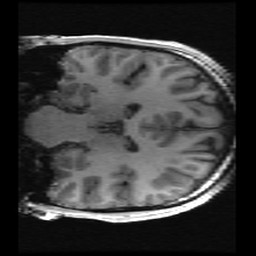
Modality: inplaneT1
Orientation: coronal